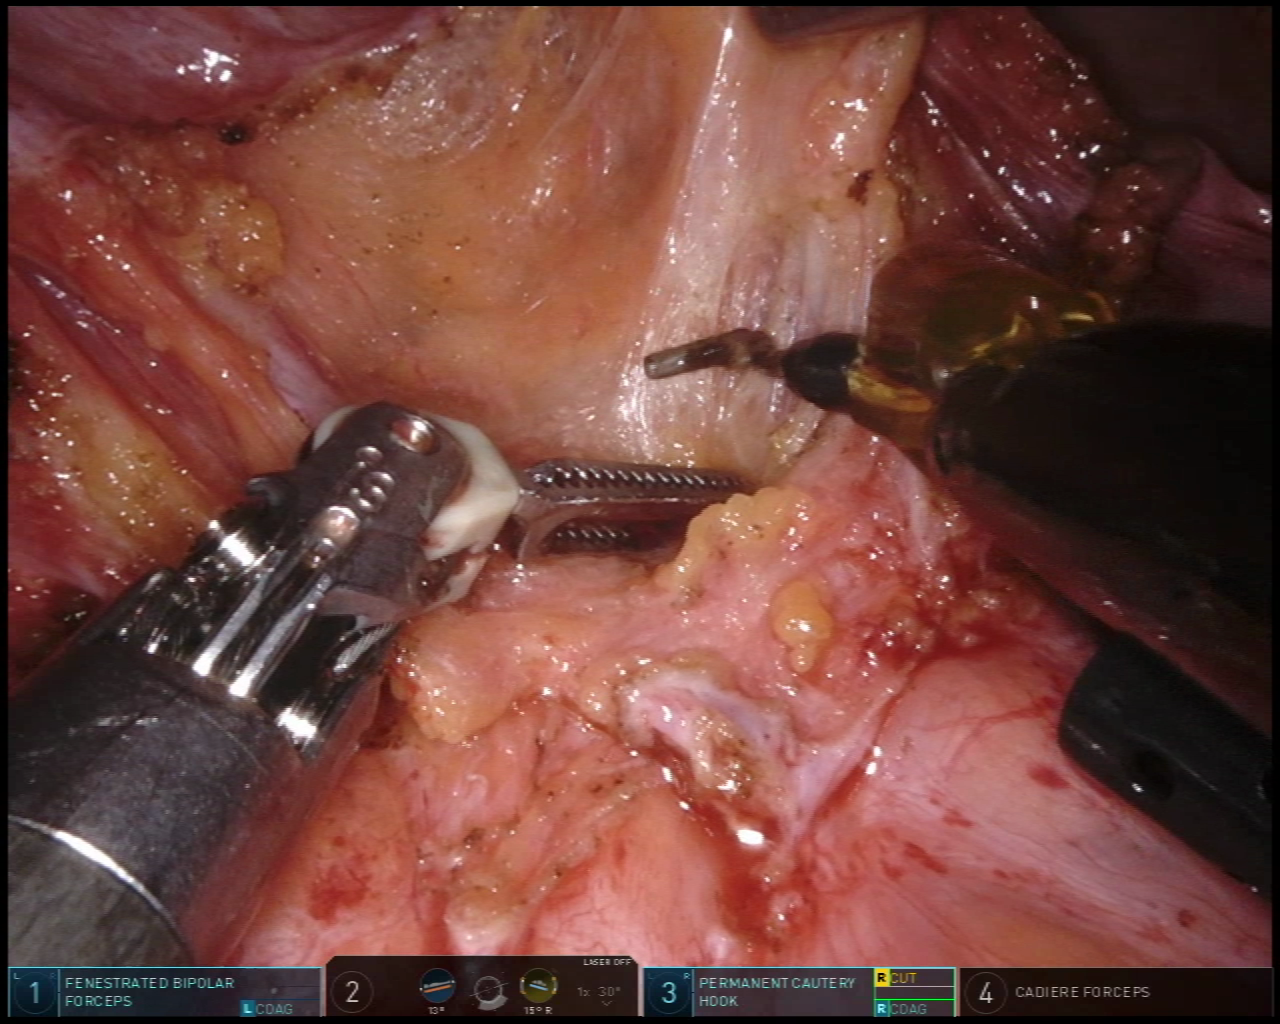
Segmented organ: ureter
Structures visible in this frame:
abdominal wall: yes
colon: yes
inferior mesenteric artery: no
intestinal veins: no
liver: no
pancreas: no
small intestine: no
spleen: no
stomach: no
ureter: yes
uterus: no
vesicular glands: no